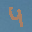
Label: 4